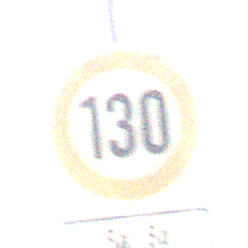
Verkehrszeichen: Geschwindigkeit130
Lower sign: ZeitangabenMitBeschraenkungAufWochentage9
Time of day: MorningAfternoon
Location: Outdoor (RoadRail)
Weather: PartlyCloudy
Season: NotSpecified
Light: Natural